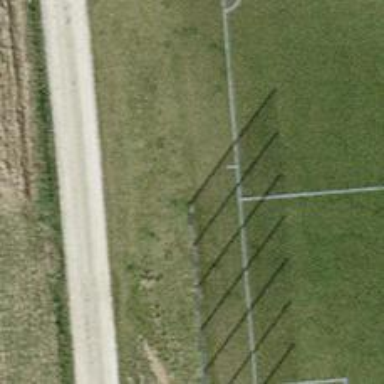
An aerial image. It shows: Chain link fence.